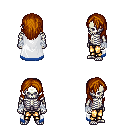
a pixel art fantasy rpg character, male body template, skeleton, white trimmed cape, gold greaves, brunette long hairstyle, white cloth bandages, four views (front, back, left, right), 2x2 character sprite sheet, small pixel art, hard edges, no anti-aliasing